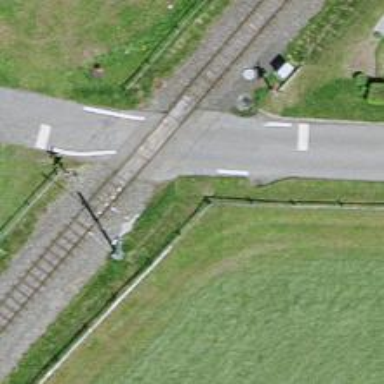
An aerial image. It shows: Level crossing along the railway.